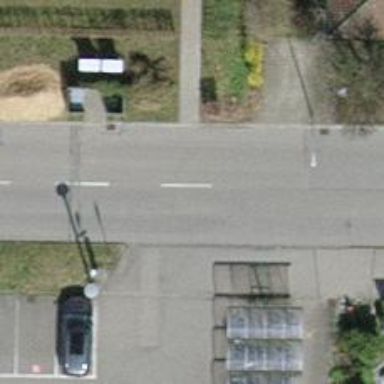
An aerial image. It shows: Footway surfaced with paving stones.